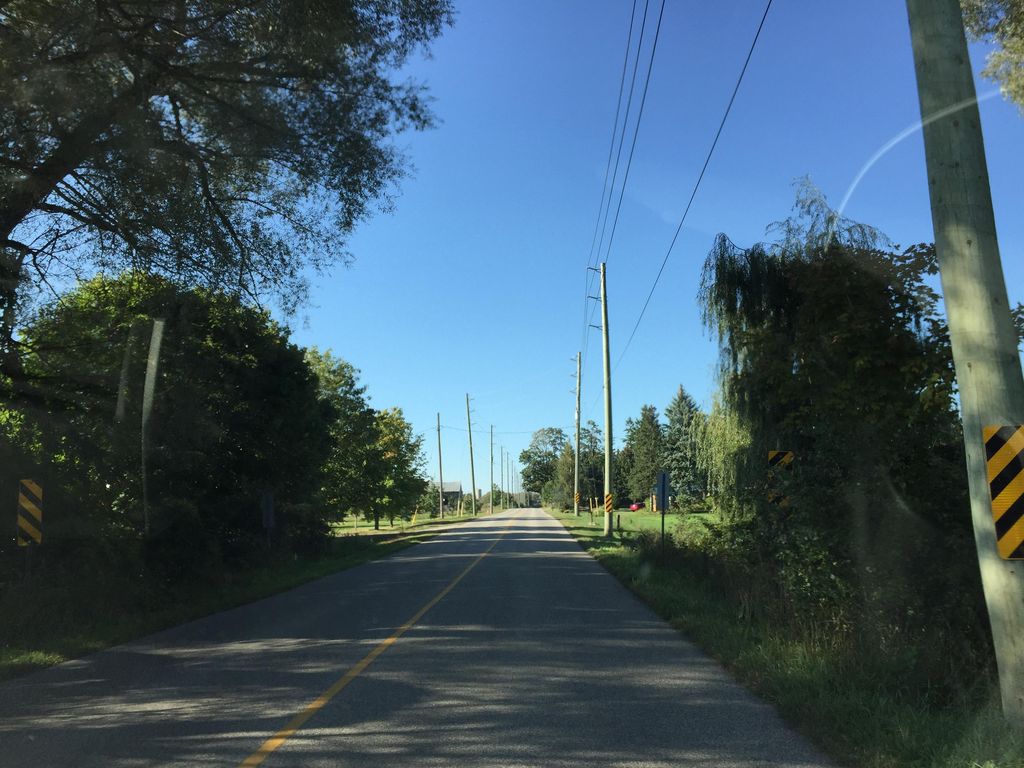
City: kitchener-waterloo